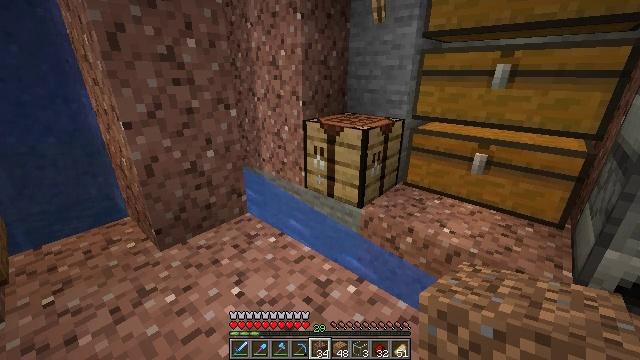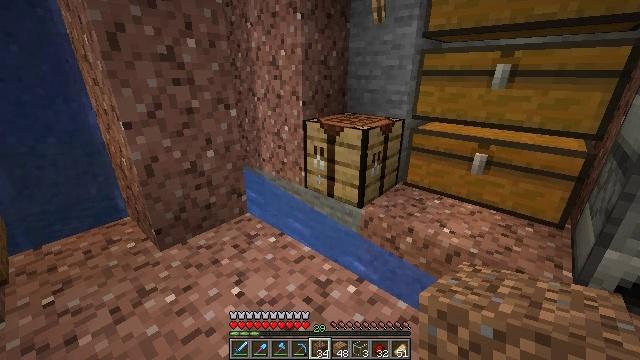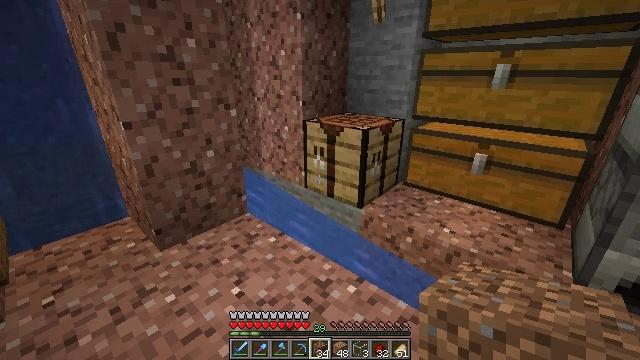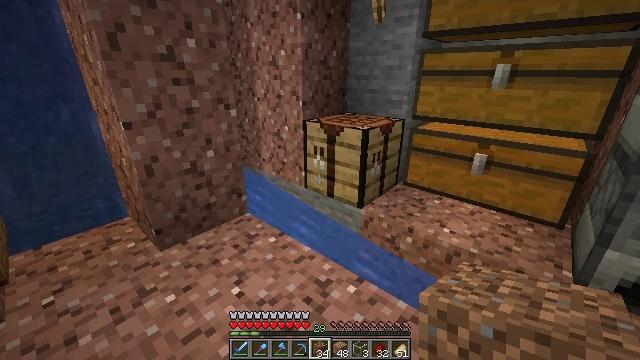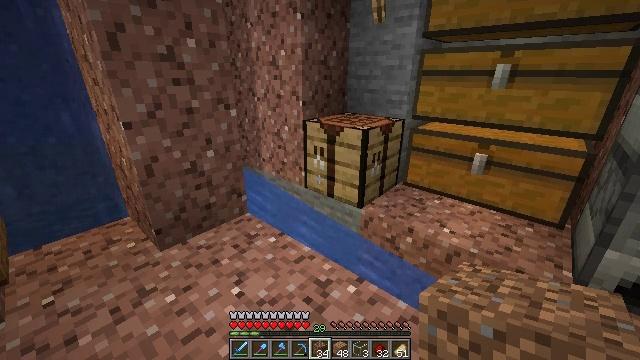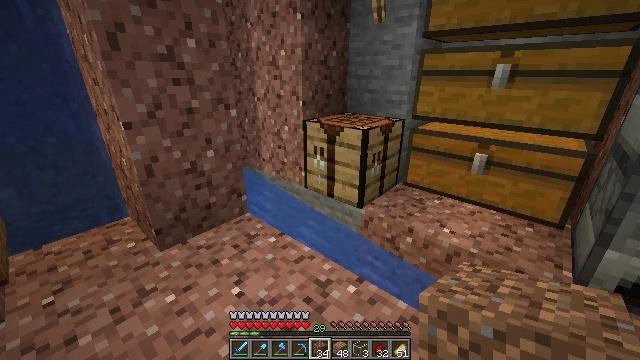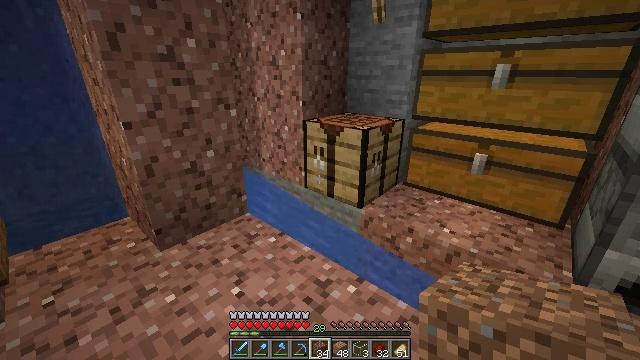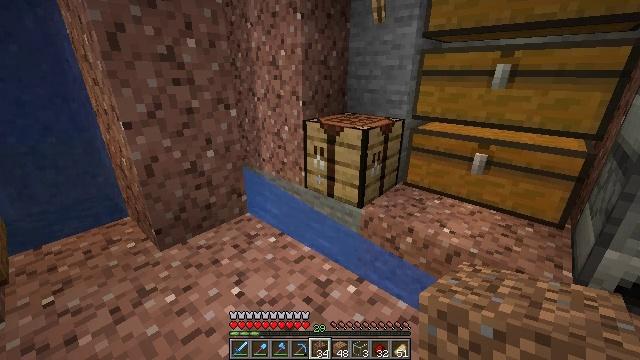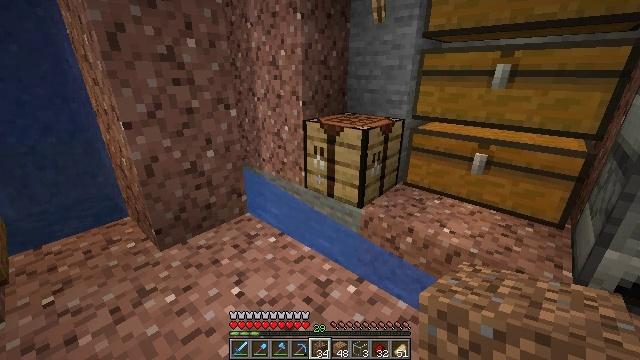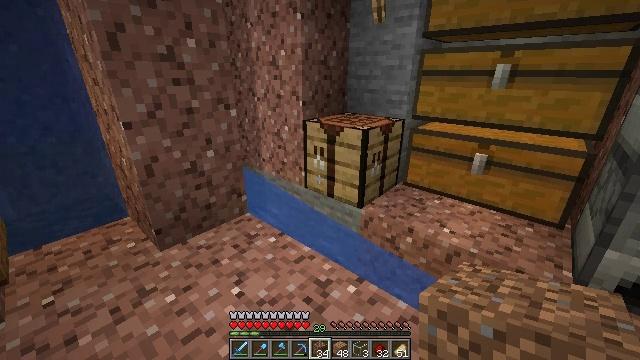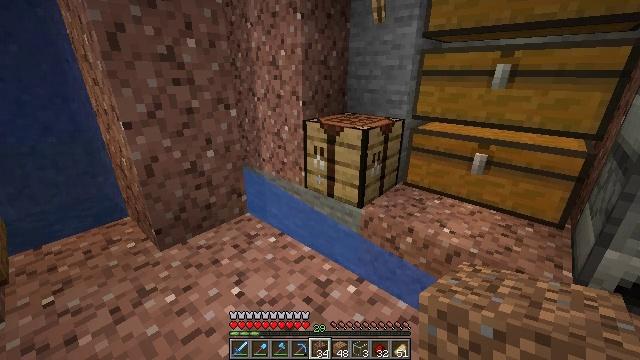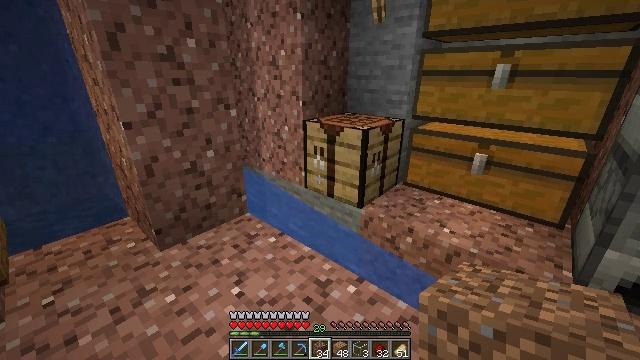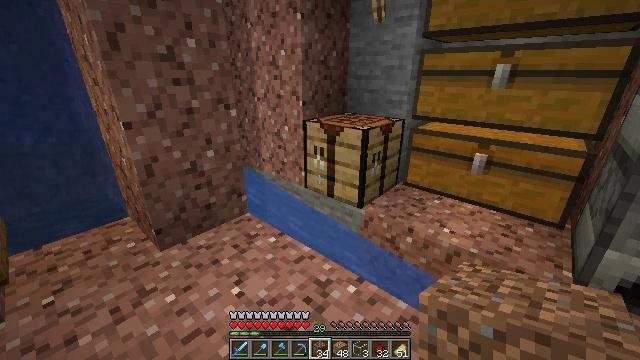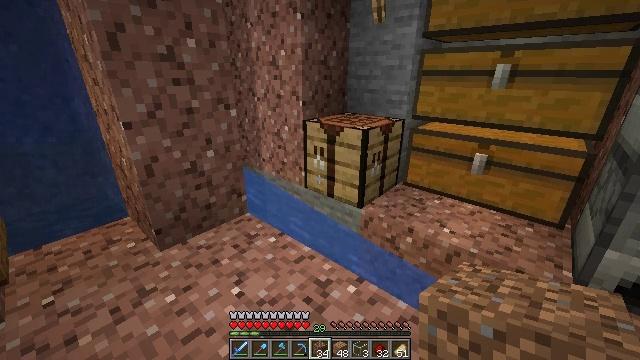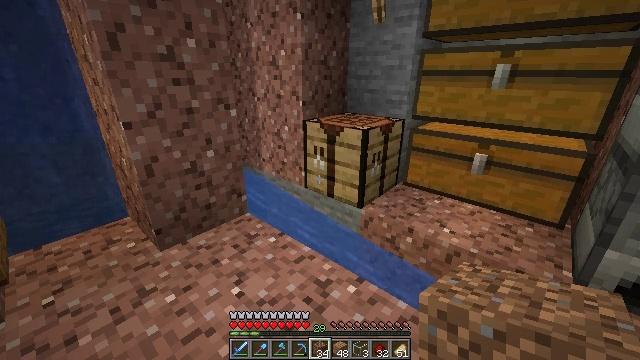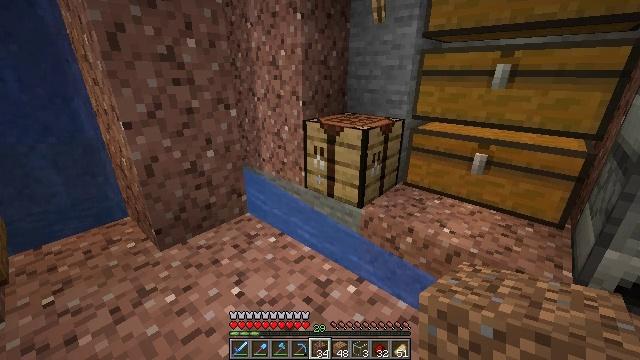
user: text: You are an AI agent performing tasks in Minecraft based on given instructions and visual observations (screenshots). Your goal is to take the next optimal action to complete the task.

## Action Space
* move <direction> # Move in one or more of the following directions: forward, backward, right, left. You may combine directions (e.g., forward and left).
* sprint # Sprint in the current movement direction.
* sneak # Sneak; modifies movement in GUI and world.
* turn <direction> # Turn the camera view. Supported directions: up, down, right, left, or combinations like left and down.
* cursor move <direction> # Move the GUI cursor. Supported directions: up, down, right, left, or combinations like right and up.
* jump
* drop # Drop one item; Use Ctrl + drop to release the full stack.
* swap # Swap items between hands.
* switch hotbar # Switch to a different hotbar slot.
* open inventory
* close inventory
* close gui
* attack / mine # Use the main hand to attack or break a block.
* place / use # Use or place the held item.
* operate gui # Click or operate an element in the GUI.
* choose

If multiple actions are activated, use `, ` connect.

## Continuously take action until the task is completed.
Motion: motion action
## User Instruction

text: Get a golden helmet by crafting.
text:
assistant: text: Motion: no_op
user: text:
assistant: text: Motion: no_op
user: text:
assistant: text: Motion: no_op
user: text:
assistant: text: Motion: no_op
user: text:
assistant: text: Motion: no_op
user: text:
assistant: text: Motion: no_op
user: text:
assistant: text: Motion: no_op
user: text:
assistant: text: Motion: no_op
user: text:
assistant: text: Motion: no_op
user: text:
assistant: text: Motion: no_op
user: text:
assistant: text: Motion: no_op
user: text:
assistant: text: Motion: no_op
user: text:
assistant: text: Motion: no_op
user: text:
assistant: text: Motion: no_op
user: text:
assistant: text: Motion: no_op
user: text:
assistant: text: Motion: no_op
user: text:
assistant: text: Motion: no_op
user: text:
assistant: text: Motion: no_op
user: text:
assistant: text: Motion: no_op
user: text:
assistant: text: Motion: no_op
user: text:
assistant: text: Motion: no_op
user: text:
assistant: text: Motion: no_op
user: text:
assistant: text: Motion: no_op
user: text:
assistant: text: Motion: no_op
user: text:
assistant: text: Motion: no_op
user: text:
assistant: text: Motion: no_op
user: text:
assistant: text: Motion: no_op
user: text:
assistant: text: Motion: no_op
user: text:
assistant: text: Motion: no_op
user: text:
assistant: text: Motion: no_op